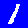
Digit: 1